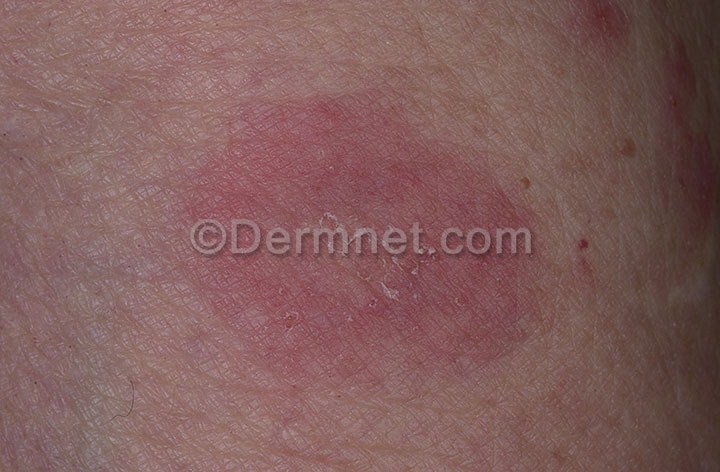
Disease: Psoriasis pictures Lichen Planus and related diseases